Interaction volume radius: 5 \u00c5
Interaction volume height: 15 \u00c5
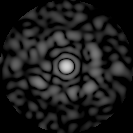
Disorder parameter: 0.8466